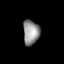
Tissue: lung
Cell type: Endothelial cells
Senescence score: 0.5939
Nuclear area (px): 390
Mean DAPI intensity: 148.587